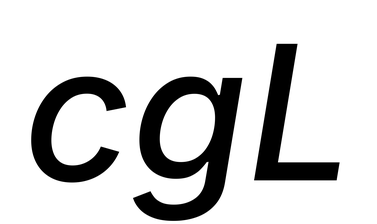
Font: Inter-Italic_Medium_Italic